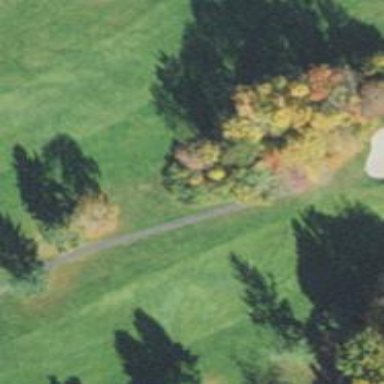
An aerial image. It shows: Grassy fairway on golf course.